Question: I got a web layout with bootstrap 3 where in a main container has divided into two part, 'col-md-9' (left), and 'col-md-3' (right), the right side contains two banner (as screen shot), the problem is when it view in iPad, the banner is not align within the main container, is there any workaround to resolve this matter in tablet devices such as iPad?

'''
<div class="container" role="main">
<div class="row">
<div class="col-md-9">//carousel</div>
<div class="col-md-3">
<p><img class="img-response" style="" src="images/263x120-1.jpg"></p>
<p><img class="img-response" style="" src="images/263x120-2.jpg"></p>
</div>
</div>
</div>
'''
Thanks!
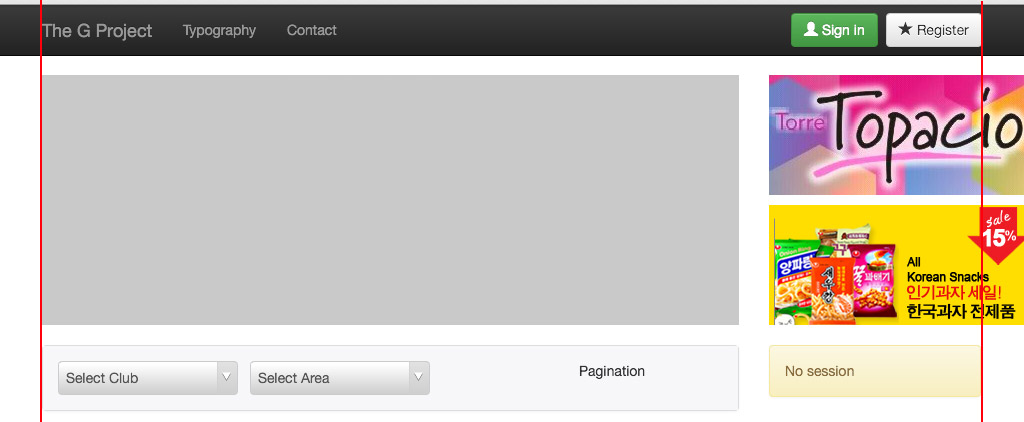
Answer: The class for images needs to be img-responsive not img-response